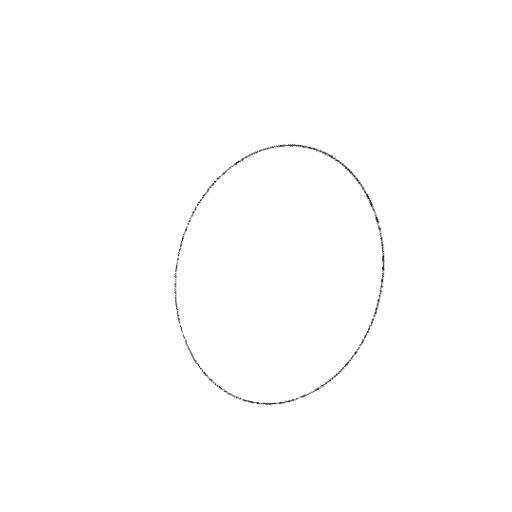
Crossing number: 0